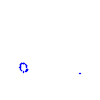
Particle: proton